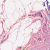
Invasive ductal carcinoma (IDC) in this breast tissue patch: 0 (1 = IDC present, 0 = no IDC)